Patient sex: F
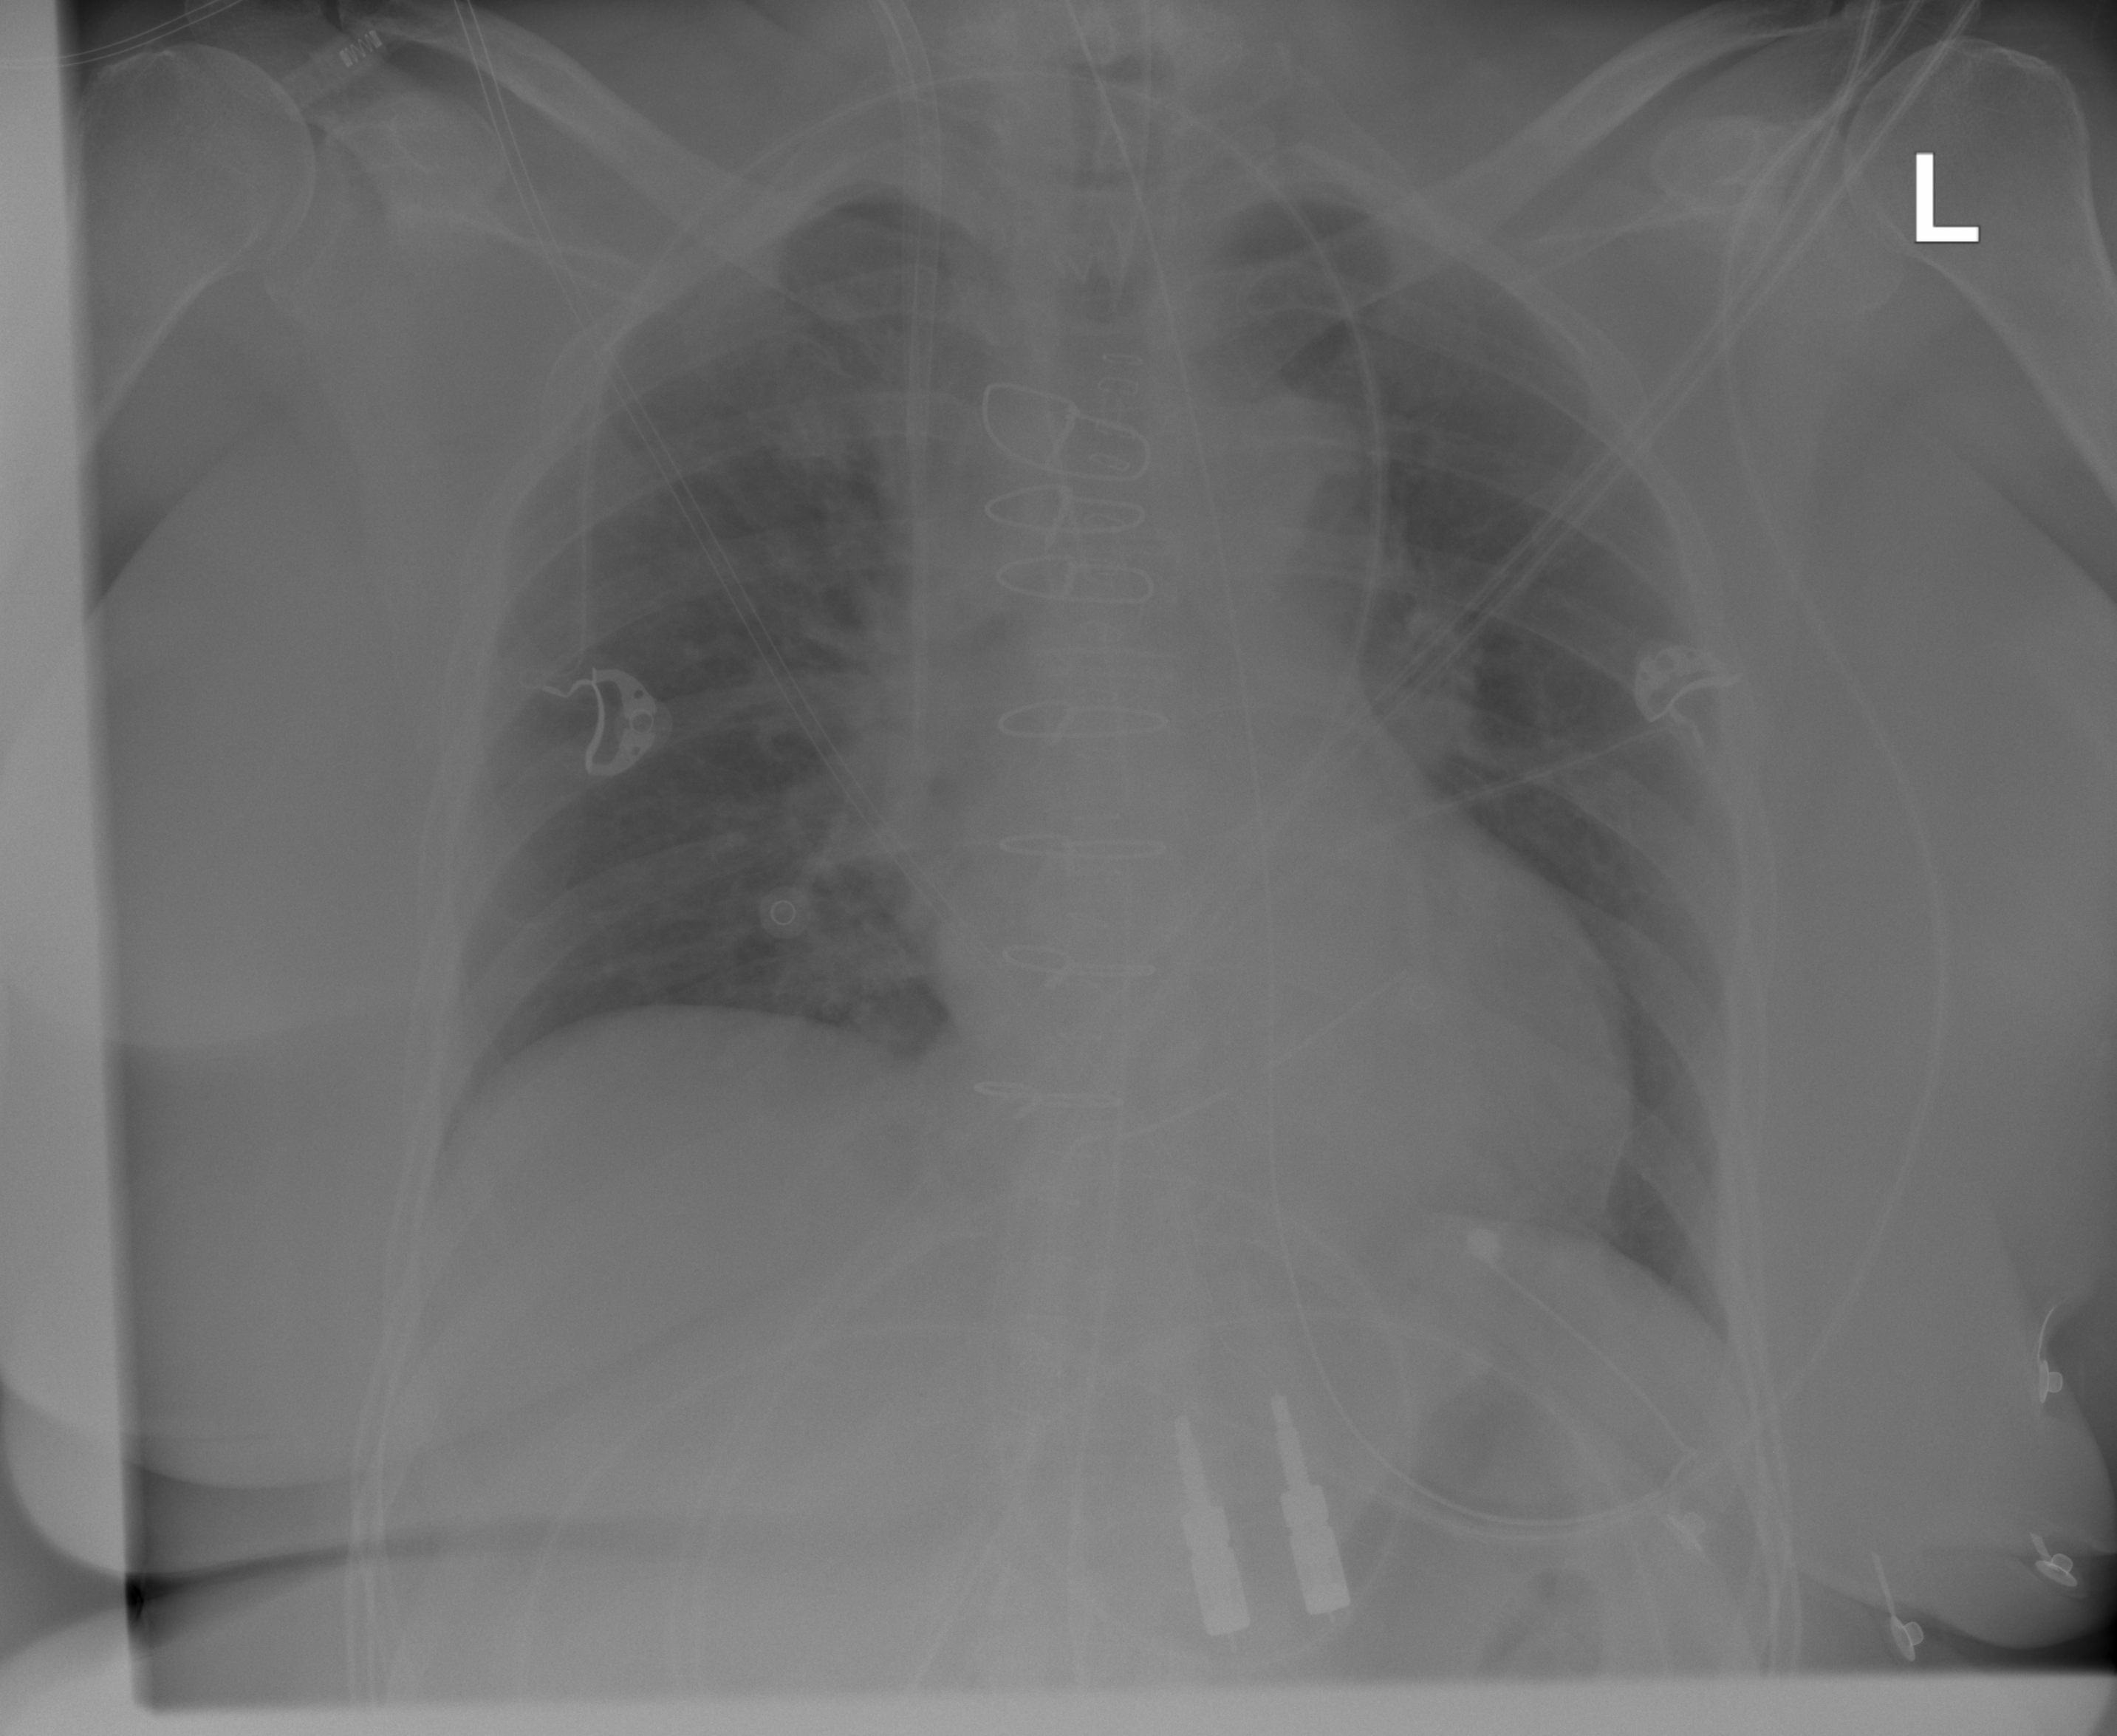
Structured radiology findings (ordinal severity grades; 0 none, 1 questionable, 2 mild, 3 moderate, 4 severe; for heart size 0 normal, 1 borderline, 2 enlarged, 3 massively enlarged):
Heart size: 0
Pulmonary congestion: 1
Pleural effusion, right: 0
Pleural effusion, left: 0
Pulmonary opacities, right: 0
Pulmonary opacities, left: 0
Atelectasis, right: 1
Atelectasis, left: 1